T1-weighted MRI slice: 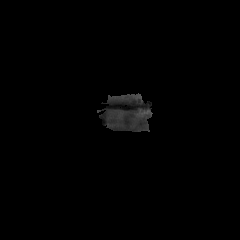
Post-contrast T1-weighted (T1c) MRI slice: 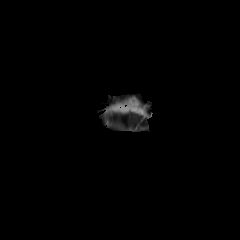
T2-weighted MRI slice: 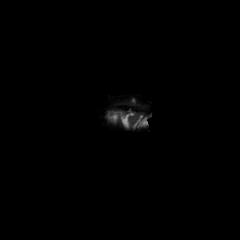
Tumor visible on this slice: no